Question: Code 1:
'''
if 5 > 2:
print ("Five is greater than two!")
'''
Code 2:
'''
if 5 > 2:
print ("Five is greater than two!")
'''
What is the difference between these codes?
Code 1 has an extra space before print function and Code 2 doesn't have space before 'print', but when I am trying to run Code 1: it is showing "expected an indented block":

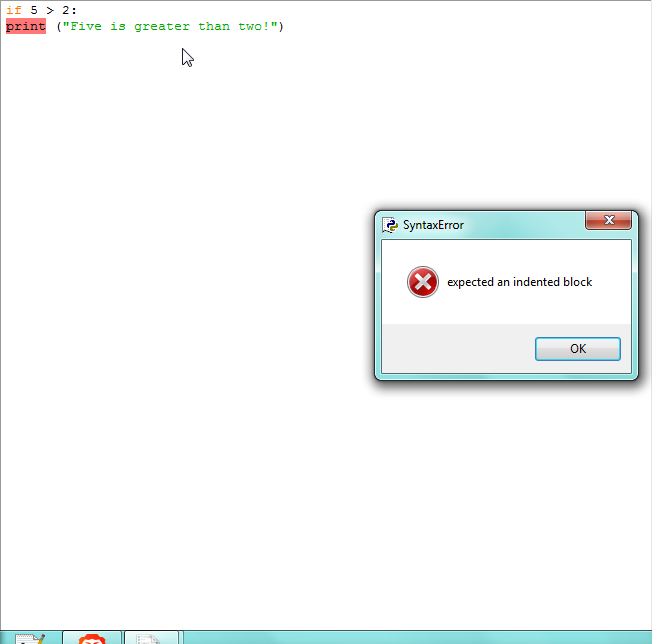
Answer: Unlike languages like C that use special tokens to define blocks (i.e., '{' and '}'), Python defines blocks by indentation. In the second snippet, the 'print' statement isn't properly indented under the 'if', resulting in an empty 'if' block (which is illegal in Python), and then an unrelated 'print' statement.